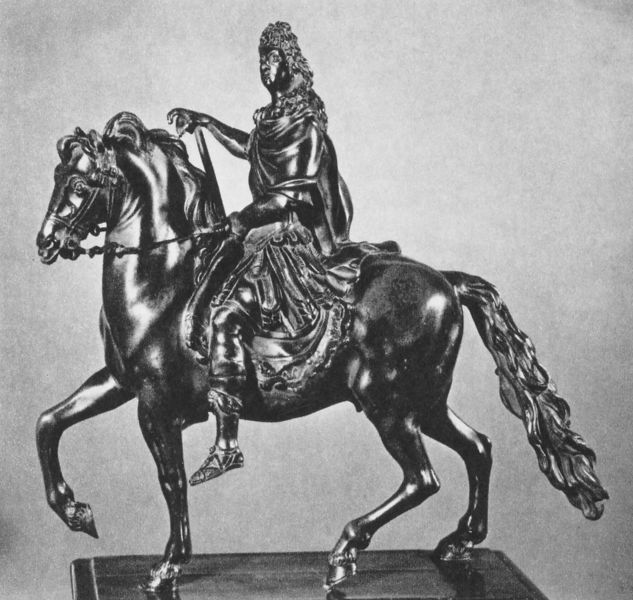
Titel: Reiterstandbild Ludwigs des XIV (kleine Replik der zerstörten Statue des Place Vendôme)
Künstler: Francois Girardon
Institution: New York, Koedler & Co.
Schlagwörter: kopf, mann, frau, kleid, tier, tiere, haupt, figur, haare, mantel, locken, pferd, reiter, skulptur, statue, ausritt, beine, hufe, perücke, reiten, schwanz, schweif, zügel, stab, metall, sandalen, bildhauerei, bronze, plastik, foto, fotografie, eisen, statuette, rüstung, römer, dynamisch, feldherr, guss, fotographie, metal, ludwig, zepter, standbild, galopp, pferdeschwanz, reiterstatue, bildhauer, karl der große, eroberer, montaigne, bourbone, schwantz, furst, 'beine, ein bein erhoben